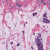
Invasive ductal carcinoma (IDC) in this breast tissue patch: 1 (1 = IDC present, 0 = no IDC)